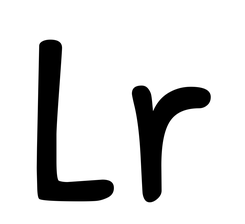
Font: PatrickHand-Regular